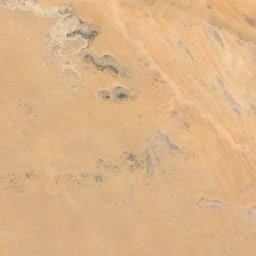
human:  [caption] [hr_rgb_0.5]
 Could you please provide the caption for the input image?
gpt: There is a dry pond in the desert.

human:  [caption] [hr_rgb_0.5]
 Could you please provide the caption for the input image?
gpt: This desert has some dark stains and light cracks.

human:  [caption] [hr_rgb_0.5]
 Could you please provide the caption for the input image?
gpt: some rocks distribute in the desert with some strips .

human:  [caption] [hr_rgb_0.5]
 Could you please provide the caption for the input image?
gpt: There's a dry pond in the desert.

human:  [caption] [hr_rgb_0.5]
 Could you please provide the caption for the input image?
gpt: There are several dark stains and a shallow crack in the desert.